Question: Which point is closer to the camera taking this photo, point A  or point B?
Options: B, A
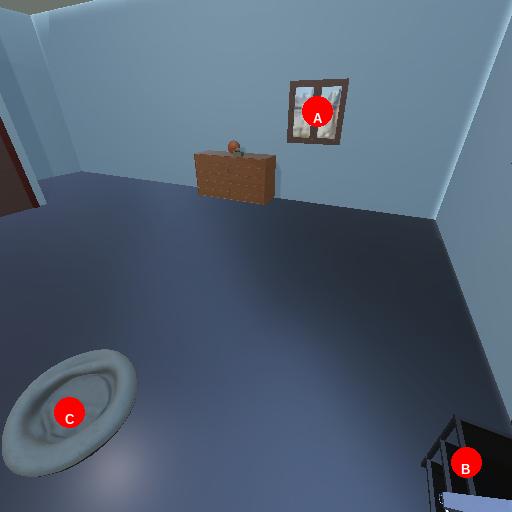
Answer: B